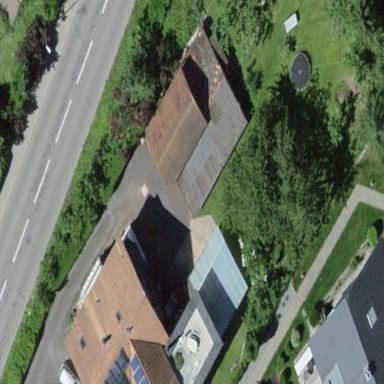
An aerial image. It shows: Rural barn.